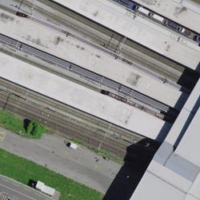
EUNIS habitat code: 57
Species observed at this site:
Columba livia